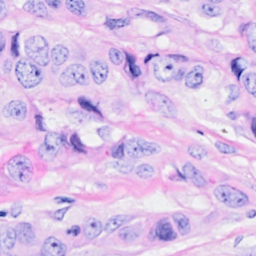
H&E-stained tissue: Breast